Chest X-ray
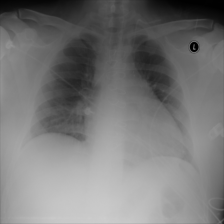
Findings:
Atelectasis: negative
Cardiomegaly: negative
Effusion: negative
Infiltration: negative
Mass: negative
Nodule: negative
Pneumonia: negative
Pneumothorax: negative
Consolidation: negative
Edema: negative
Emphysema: negative
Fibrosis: negative
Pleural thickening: negative
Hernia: negative